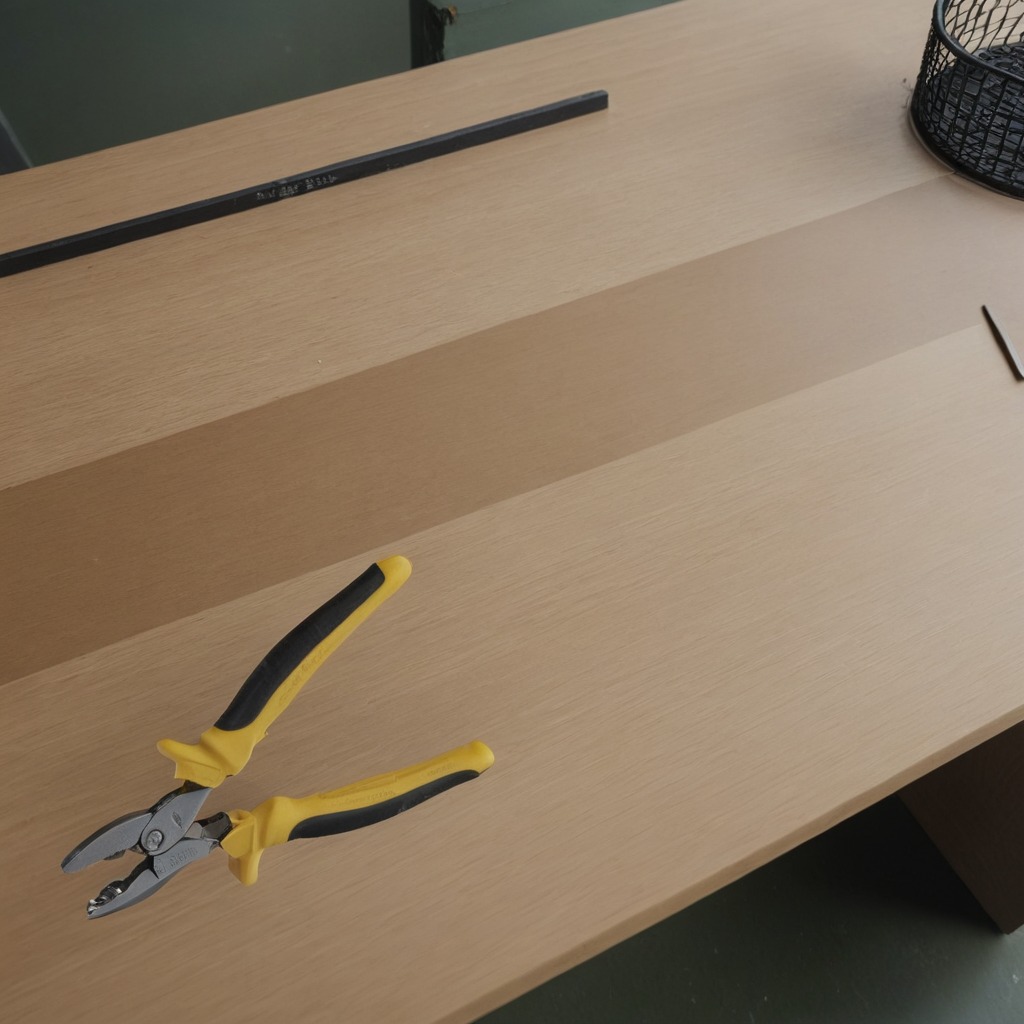
A plier is lying on a workbench inside a coastal fishing gear workshop.